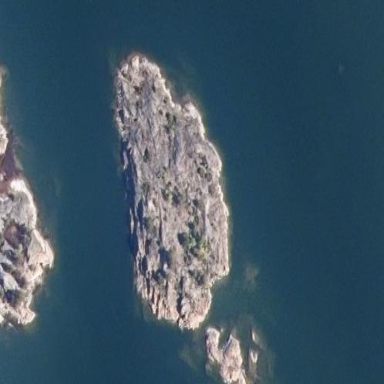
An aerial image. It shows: Islet along the natural coastline.